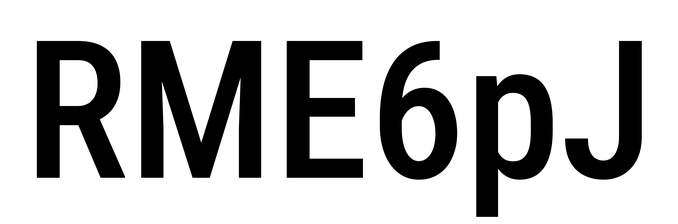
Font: Roboto_Condensed_Medium